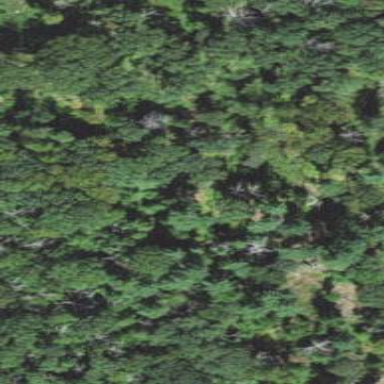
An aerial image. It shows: Mixed woodland with various types of leaves.